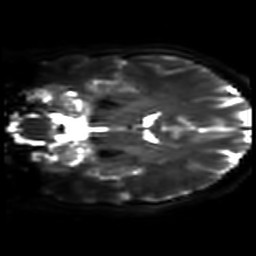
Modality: DWI
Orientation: coronal
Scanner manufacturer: philips
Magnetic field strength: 7 T
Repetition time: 9.612 s
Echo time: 0.073 s